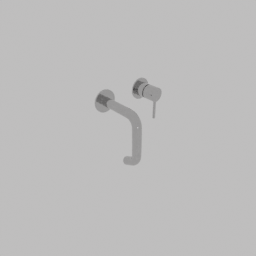
Label: appliances